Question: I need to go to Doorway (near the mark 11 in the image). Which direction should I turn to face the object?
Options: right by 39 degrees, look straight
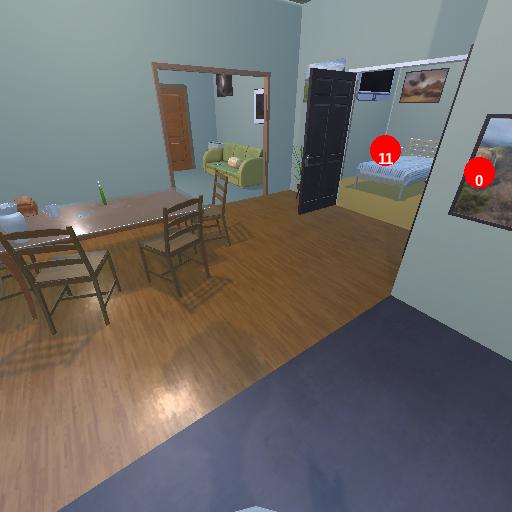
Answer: right by 39 degrees